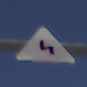
Verkehrszeichen: DoppelkurveZunaechstLinks
Umgebung: Outdoor, Nature
Tageszeit: SunriseSunset
Wetter: Clear
Licht: Natural
Jahreszeit: NotSpecified
Kontrast: HighContrast